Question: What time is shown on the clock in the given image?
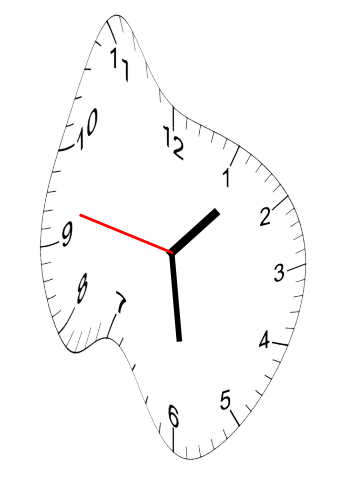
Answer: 01:28:47